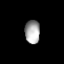
Tissue: lung
Cell type: Epithelial cells
Senescence score: 0.2252
Nuclear area (px): 345
Mean DAPI intensity: 166.42